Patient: sex M, age 80
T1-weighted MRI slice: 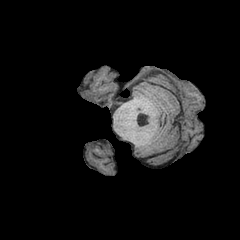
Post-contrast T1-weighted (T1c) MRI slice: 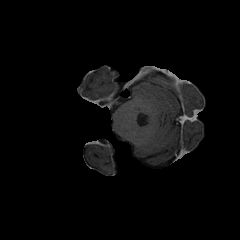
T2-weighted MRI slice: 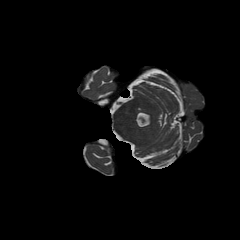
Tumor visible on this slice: no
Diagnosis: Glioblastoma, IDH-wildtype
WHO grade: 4